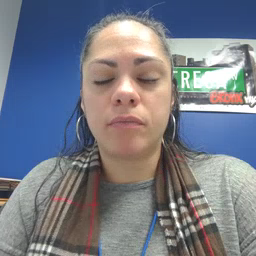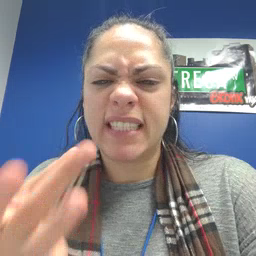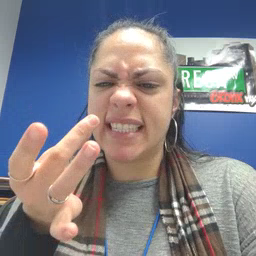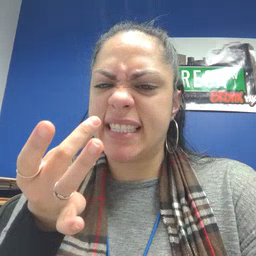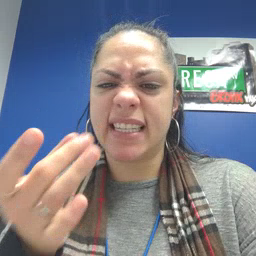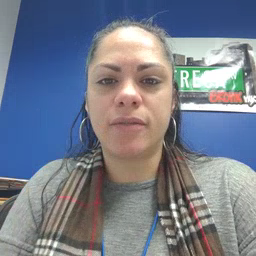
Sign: sticky